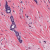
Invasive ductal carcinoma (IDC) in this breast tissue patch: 1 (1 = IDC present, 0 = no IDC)